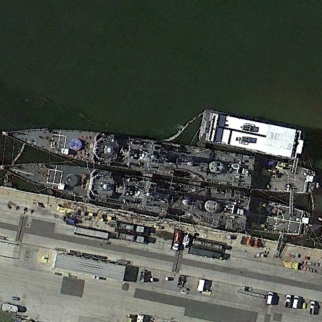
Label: cruiser